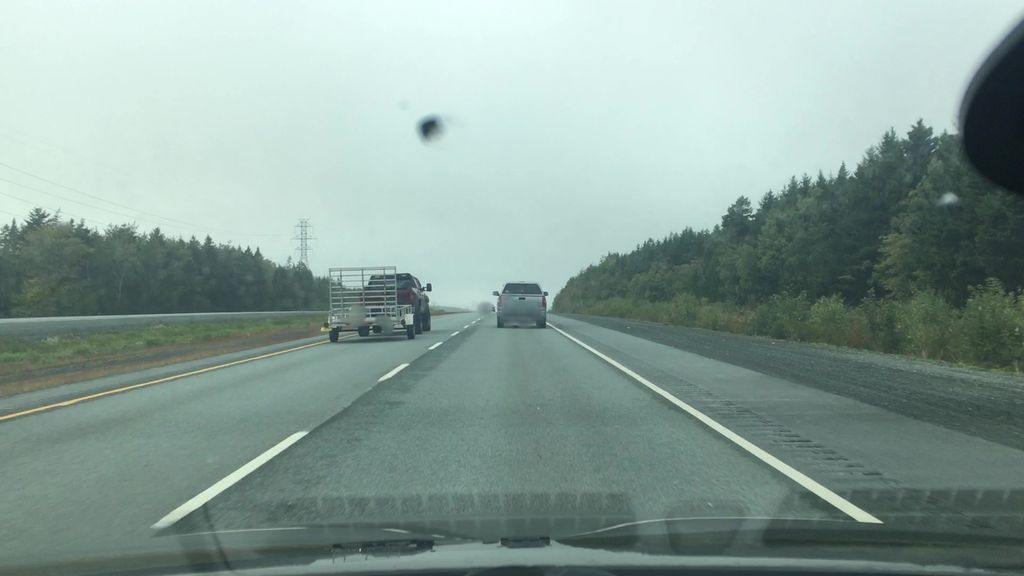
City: halifax